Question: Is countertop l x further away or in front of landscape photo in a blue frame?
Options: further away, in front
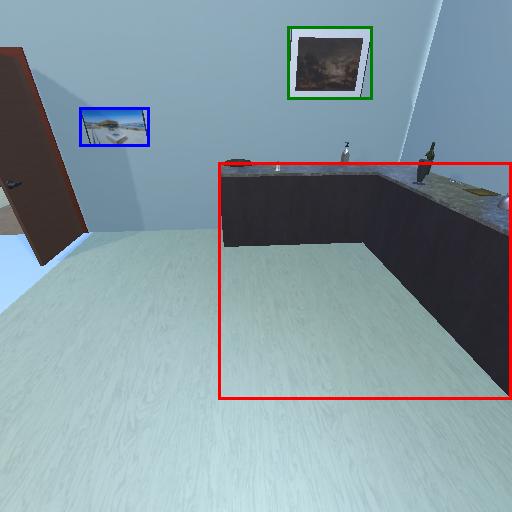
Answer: further away